Question: I want to start learning objective-c with book: Programming in Objective-C (4th Edition) . I working on Windows xp. To compile objective-c programs I install GNUstep and when I type this example what I found in some tutorial:
'''
#import <Foundation/Foundation.h>
int main (int argc, const char * argv[])
{
NSAutoreleasePool * pool = [[NSAutoreleasePool alloc] init];
NSLog (@"hello world");
[pool drain];
return 0;
}
'''
Its all works fine. But when I try to type first example from this book:
'''
#import <Foundation/Foundation.h>
int main (int argc, const char * argv[])
{
@autoreleasepool {
NSLog (@"Programming is fun!");
}
return 0;
}
'''
I get many errors:

Do anyone know what I dooing wrong? Thanks for any help.
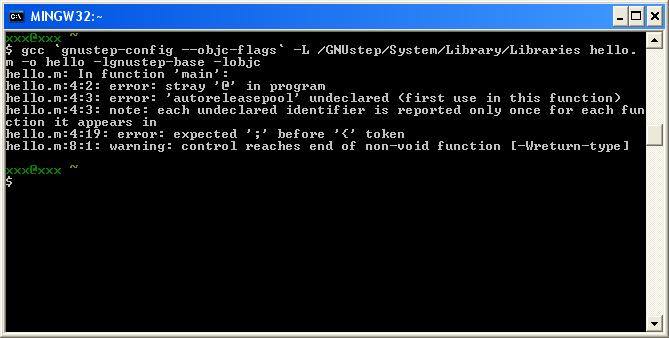
Answer: This is because @autoreleasepool is a new feature introduced with the LLVM compiler, so basically your compiler won't understand how to process this. When Apple introduced ARC, this was a required change in the language and so it's now the standard way of creating autorelease pools.